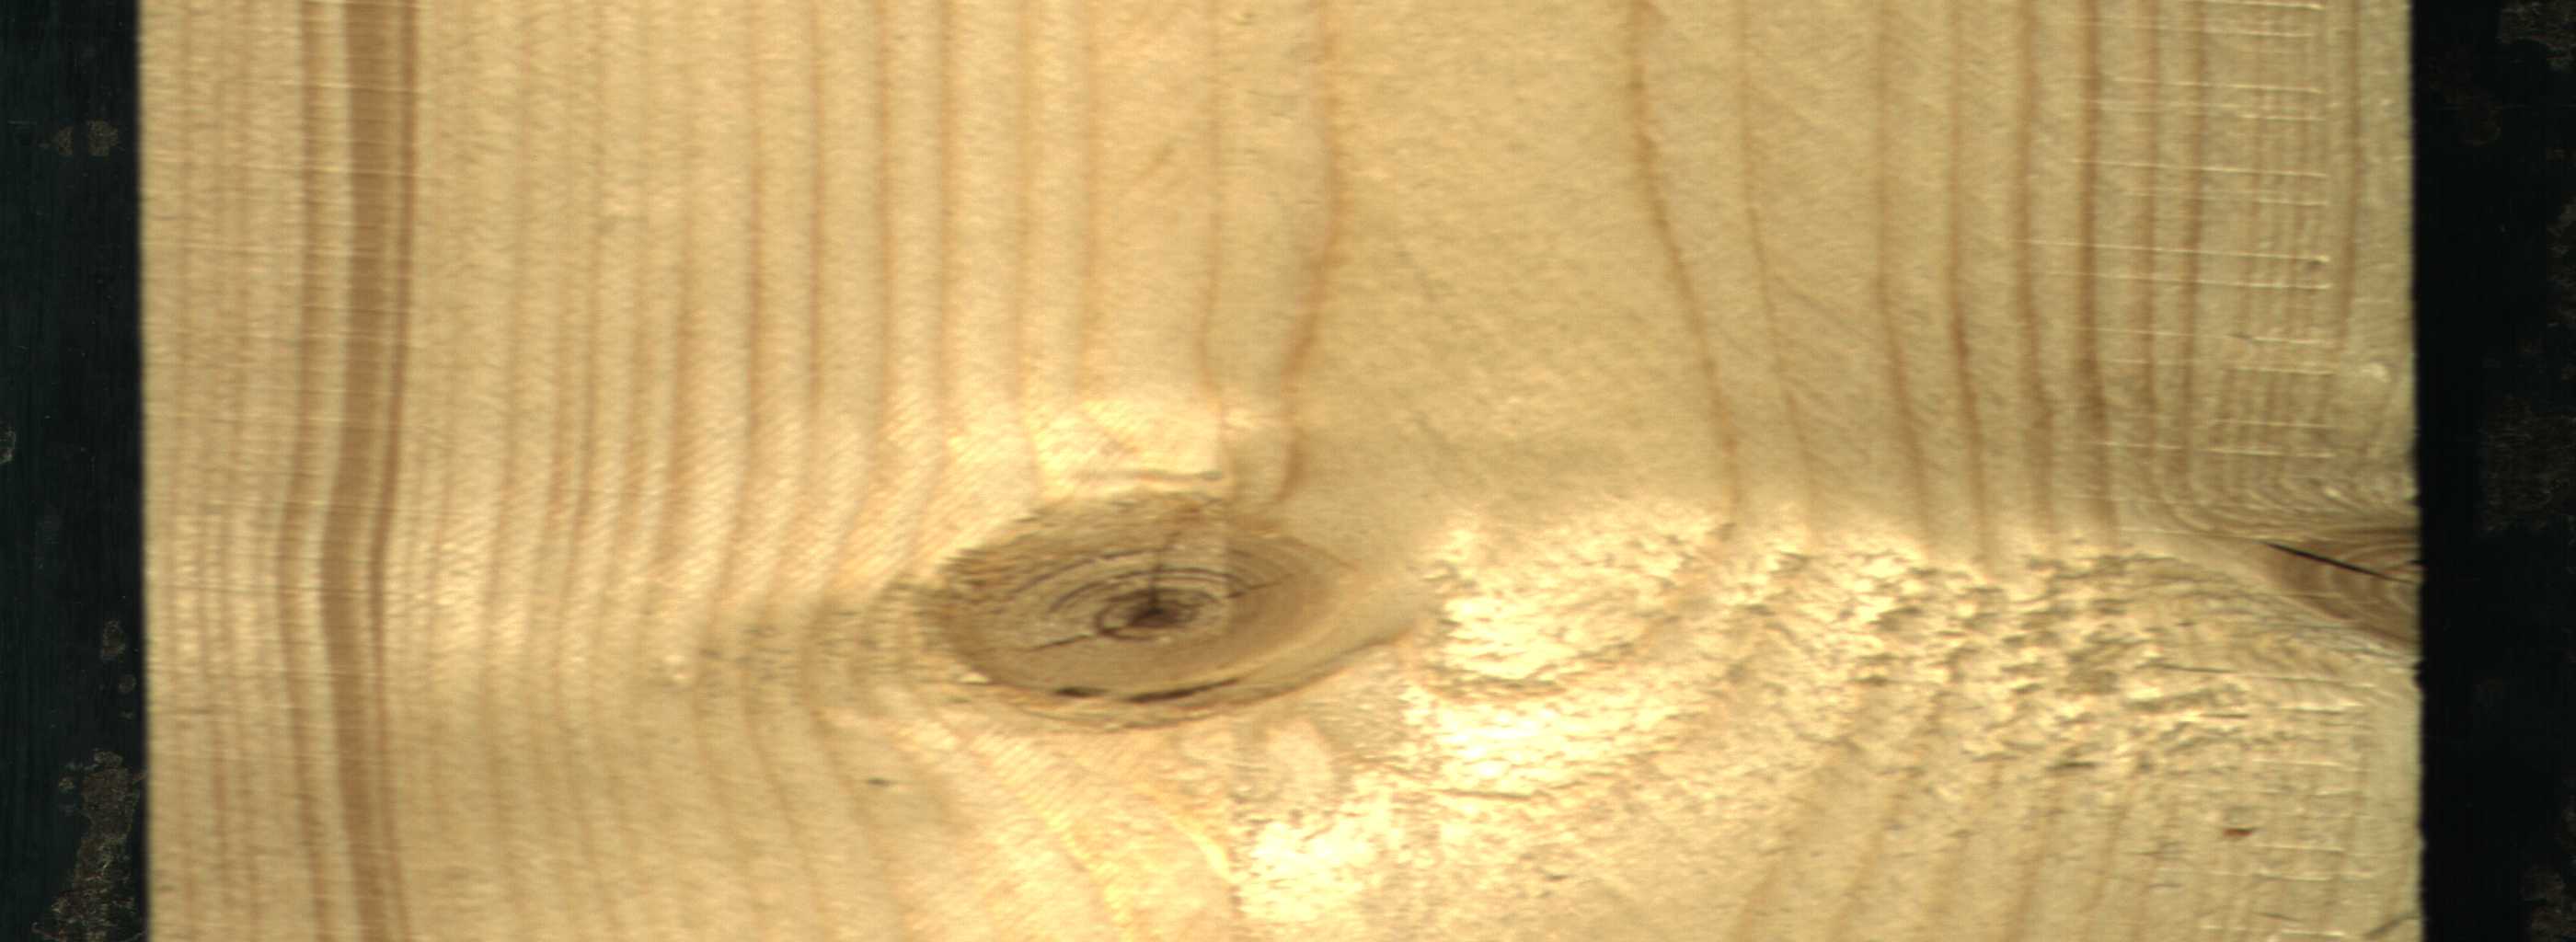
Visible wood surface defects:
Quartzity
knot_with_crack
knot_with_crack